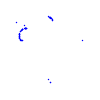
Particle: proton